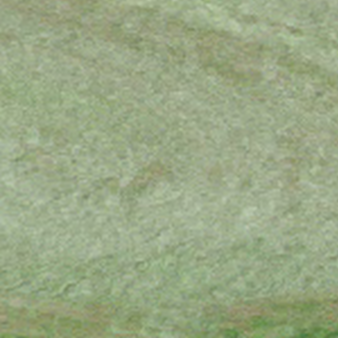
Label: other